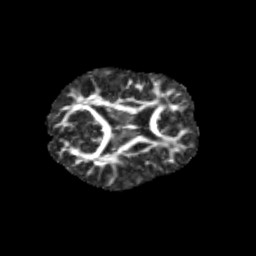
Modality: FA
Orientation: axial
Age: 10
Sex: male
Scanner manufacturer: siemens
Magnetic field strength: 3 T
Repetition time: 3.8 s
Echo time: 0.07 s